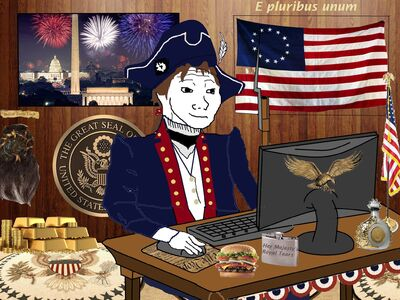
Label: 5_Wojak_with_Background